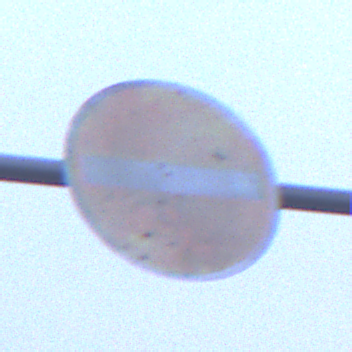
Verkehrszeichen: VerbotDerEinfahrt
Umgebung: Outdoor, Urban
Tageszeit: SunriseSunset
Wetter: Overcast
Licht: Natural
Jahreszeit: NotSpecified
Kontrast: LowContrast